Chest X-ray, AP view. Patient: 56 years old, sex F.
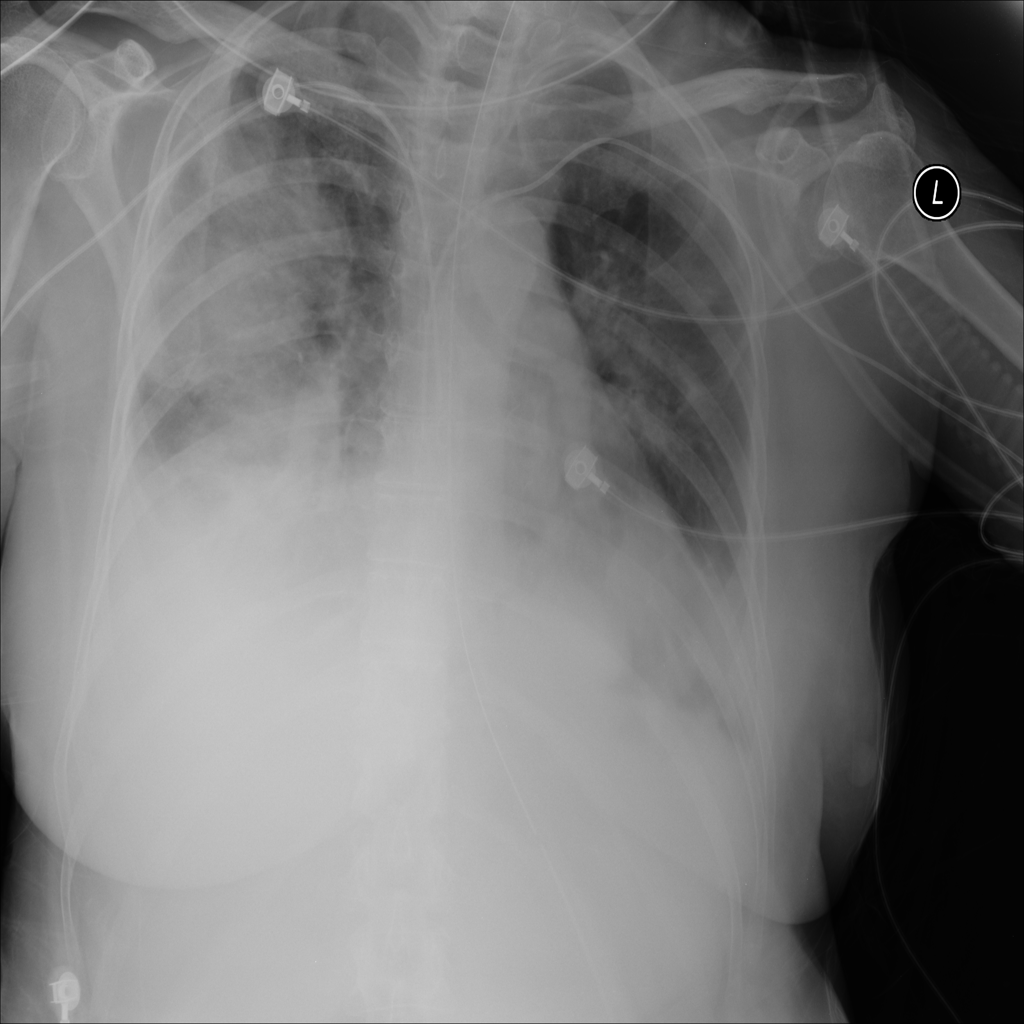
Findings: Consolidation